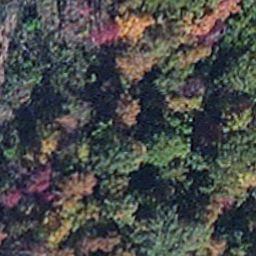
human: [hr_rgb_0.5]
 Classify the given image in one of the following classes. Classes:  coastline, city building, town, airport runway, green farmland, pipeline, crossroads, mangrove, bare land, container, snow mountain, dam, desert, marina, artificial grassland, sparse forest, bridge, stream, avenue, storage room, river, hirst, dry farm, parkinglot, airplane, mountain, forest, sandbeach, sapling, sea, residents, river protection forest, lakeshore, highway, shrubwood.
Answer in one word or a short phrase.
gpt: mangrove